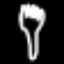
Label: fork